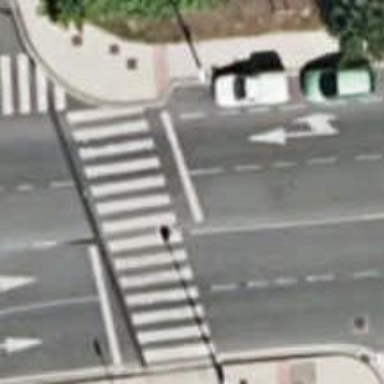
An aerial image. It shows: Tertiary road with asphalt surface and parallel parking lanes on the right side. There are sidewalks on both sides of the road.